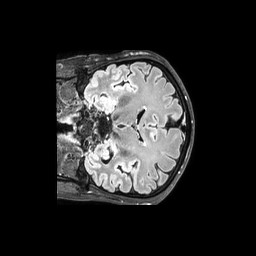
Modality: FLAIR
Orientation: coronal
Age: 60
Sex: male
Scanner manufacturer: philips
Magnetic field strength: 3 T
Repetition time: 4.8 s
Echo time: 0.34 s